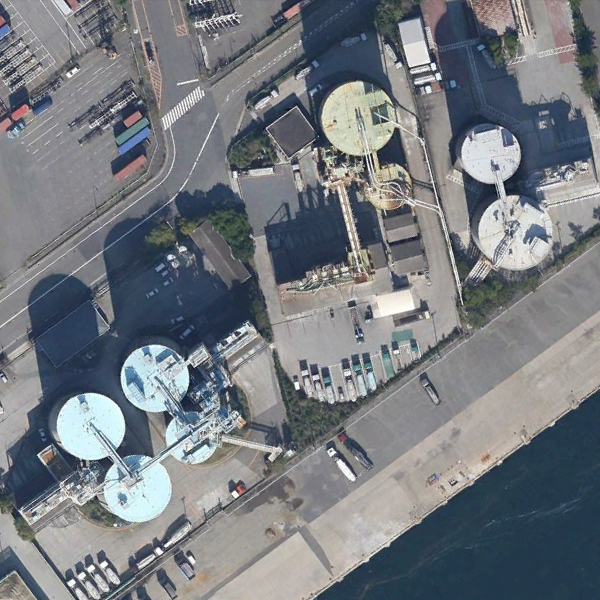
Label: StorageTanks